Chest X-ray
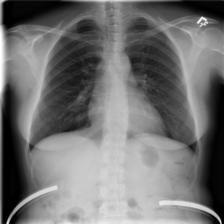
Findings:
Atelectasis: positive
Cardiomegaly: negative
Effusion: negative
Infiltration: negative
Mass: negative
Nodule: negative
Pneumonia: negative
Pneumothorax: negative
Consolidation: negative
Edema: negative
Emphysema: negative
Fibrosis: negative
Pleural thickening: negative
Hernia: negative